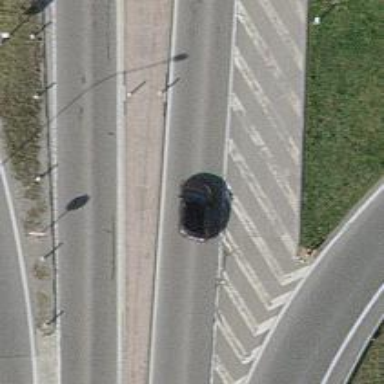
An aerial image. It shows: Trunk highway.